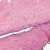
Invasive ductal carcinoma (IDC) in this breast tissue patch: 0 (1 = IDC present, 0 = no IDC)